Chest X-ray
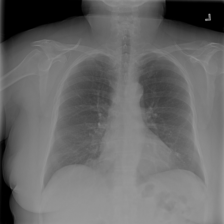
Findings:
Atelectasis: negative
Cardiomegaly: negative
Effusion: negative
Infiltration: negative
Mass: negative
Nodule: negative
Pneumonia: negative
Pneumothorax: negative
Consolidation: negative
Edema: negative
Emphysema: negative
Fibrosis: negative
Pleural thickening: negative
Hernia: negative